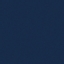
Land use / land cover class: SeaLake